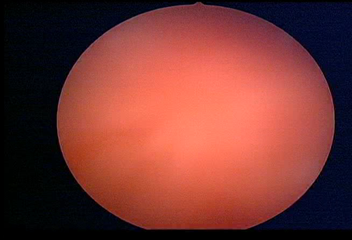
Modality: WLC
Class: Normal mucosa
Bladder cancer association: No